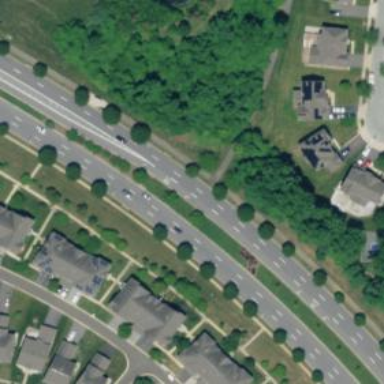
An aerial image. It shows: Cycleway.